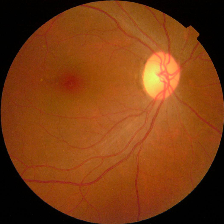
Diabetic retinopathy grade: No DR